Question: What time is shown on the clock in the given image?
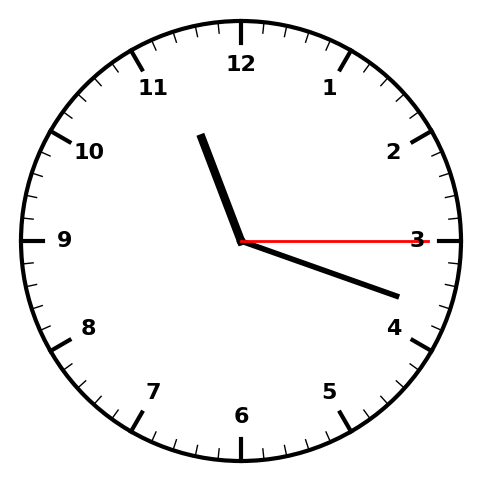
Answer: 11:18:15